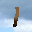
Label: 1